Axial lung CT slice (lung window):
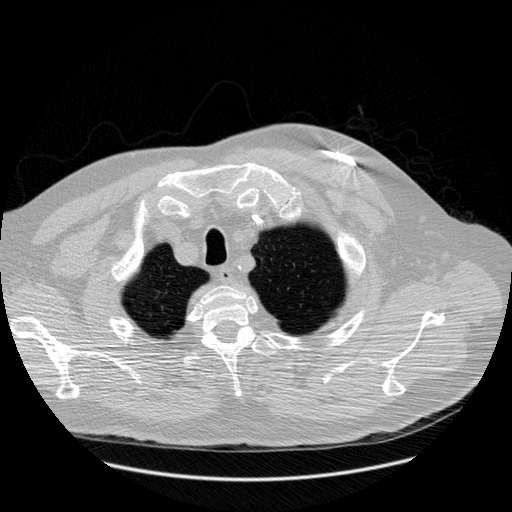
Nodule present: no